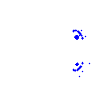
Particle: electron